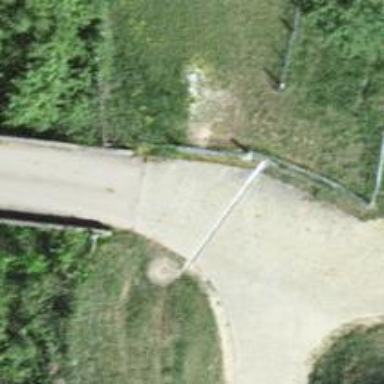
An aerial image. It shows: Well-maintained track road with grade 1 tracktype.